Interaction volume radius: 5 \u00c5
Interaction volume height: 15 \u00c5
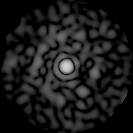
Disorder parameter: 0.8599